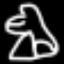
Label: frog